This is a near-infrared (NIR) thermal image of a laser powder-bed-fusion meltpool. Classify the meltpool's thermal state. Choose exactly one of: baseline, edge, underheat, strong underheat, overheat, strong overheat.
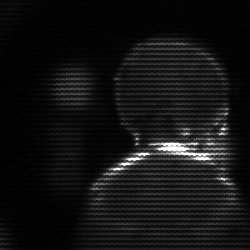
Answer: edge